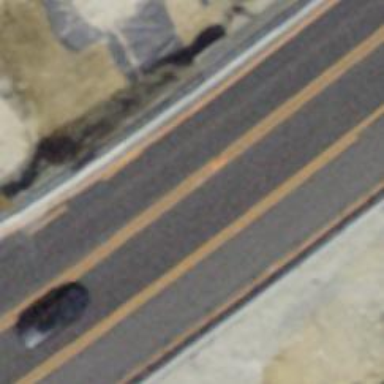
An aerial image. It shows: Asphalt trunk highway designated as motorroad.